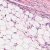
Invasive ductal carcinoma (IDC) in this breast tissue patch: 1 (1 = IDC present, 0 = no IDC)